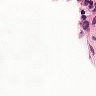
Metastatic tissue present: no